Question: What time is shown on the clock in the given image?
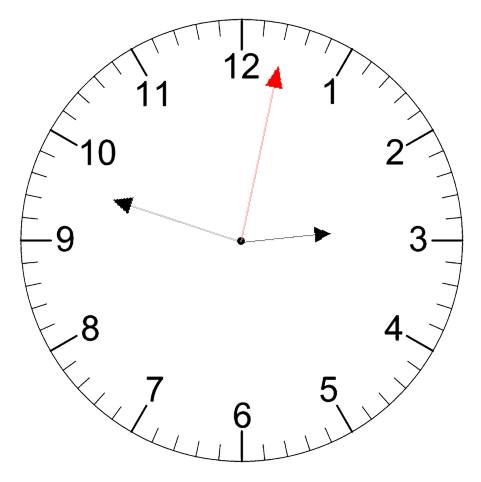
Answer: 02:48:02